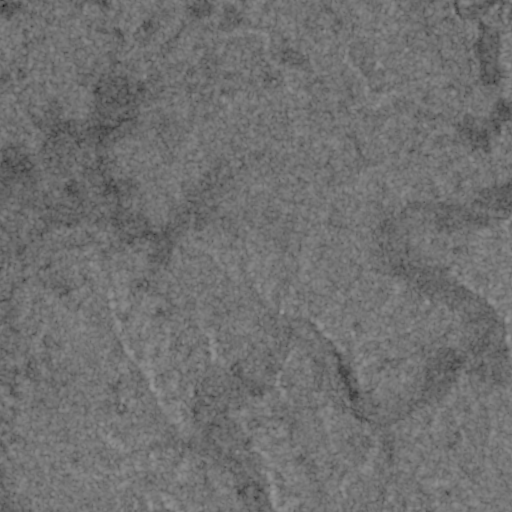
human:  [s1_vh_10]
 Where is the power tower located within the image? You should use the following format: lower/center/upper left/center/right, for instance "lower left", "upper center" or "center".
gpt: The power tower is located in the lower left of the image.
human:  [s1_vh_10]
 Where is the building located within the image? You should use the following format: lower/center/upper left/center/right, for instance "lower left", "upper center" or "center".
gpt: The building is located in the lower right of the image.
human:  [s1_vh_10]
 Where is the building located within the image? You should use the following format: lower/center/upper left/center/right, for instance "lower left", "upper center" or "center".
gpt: The building is located in the lower right of the image.
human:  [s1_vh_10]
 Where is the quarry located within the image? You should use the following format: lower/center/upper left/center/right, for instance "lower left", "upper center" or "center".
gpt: There is no quarry in the image.

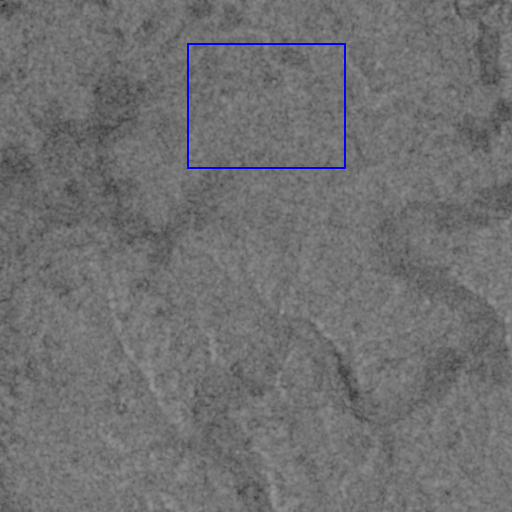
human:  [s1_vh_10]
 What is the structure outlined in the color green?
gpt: There is no green outline.
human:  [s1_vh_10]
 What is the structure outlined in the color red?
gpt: There is no structure outlined in red.